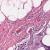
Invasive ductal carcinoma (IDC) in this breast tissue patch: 1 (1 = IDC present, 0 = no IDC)